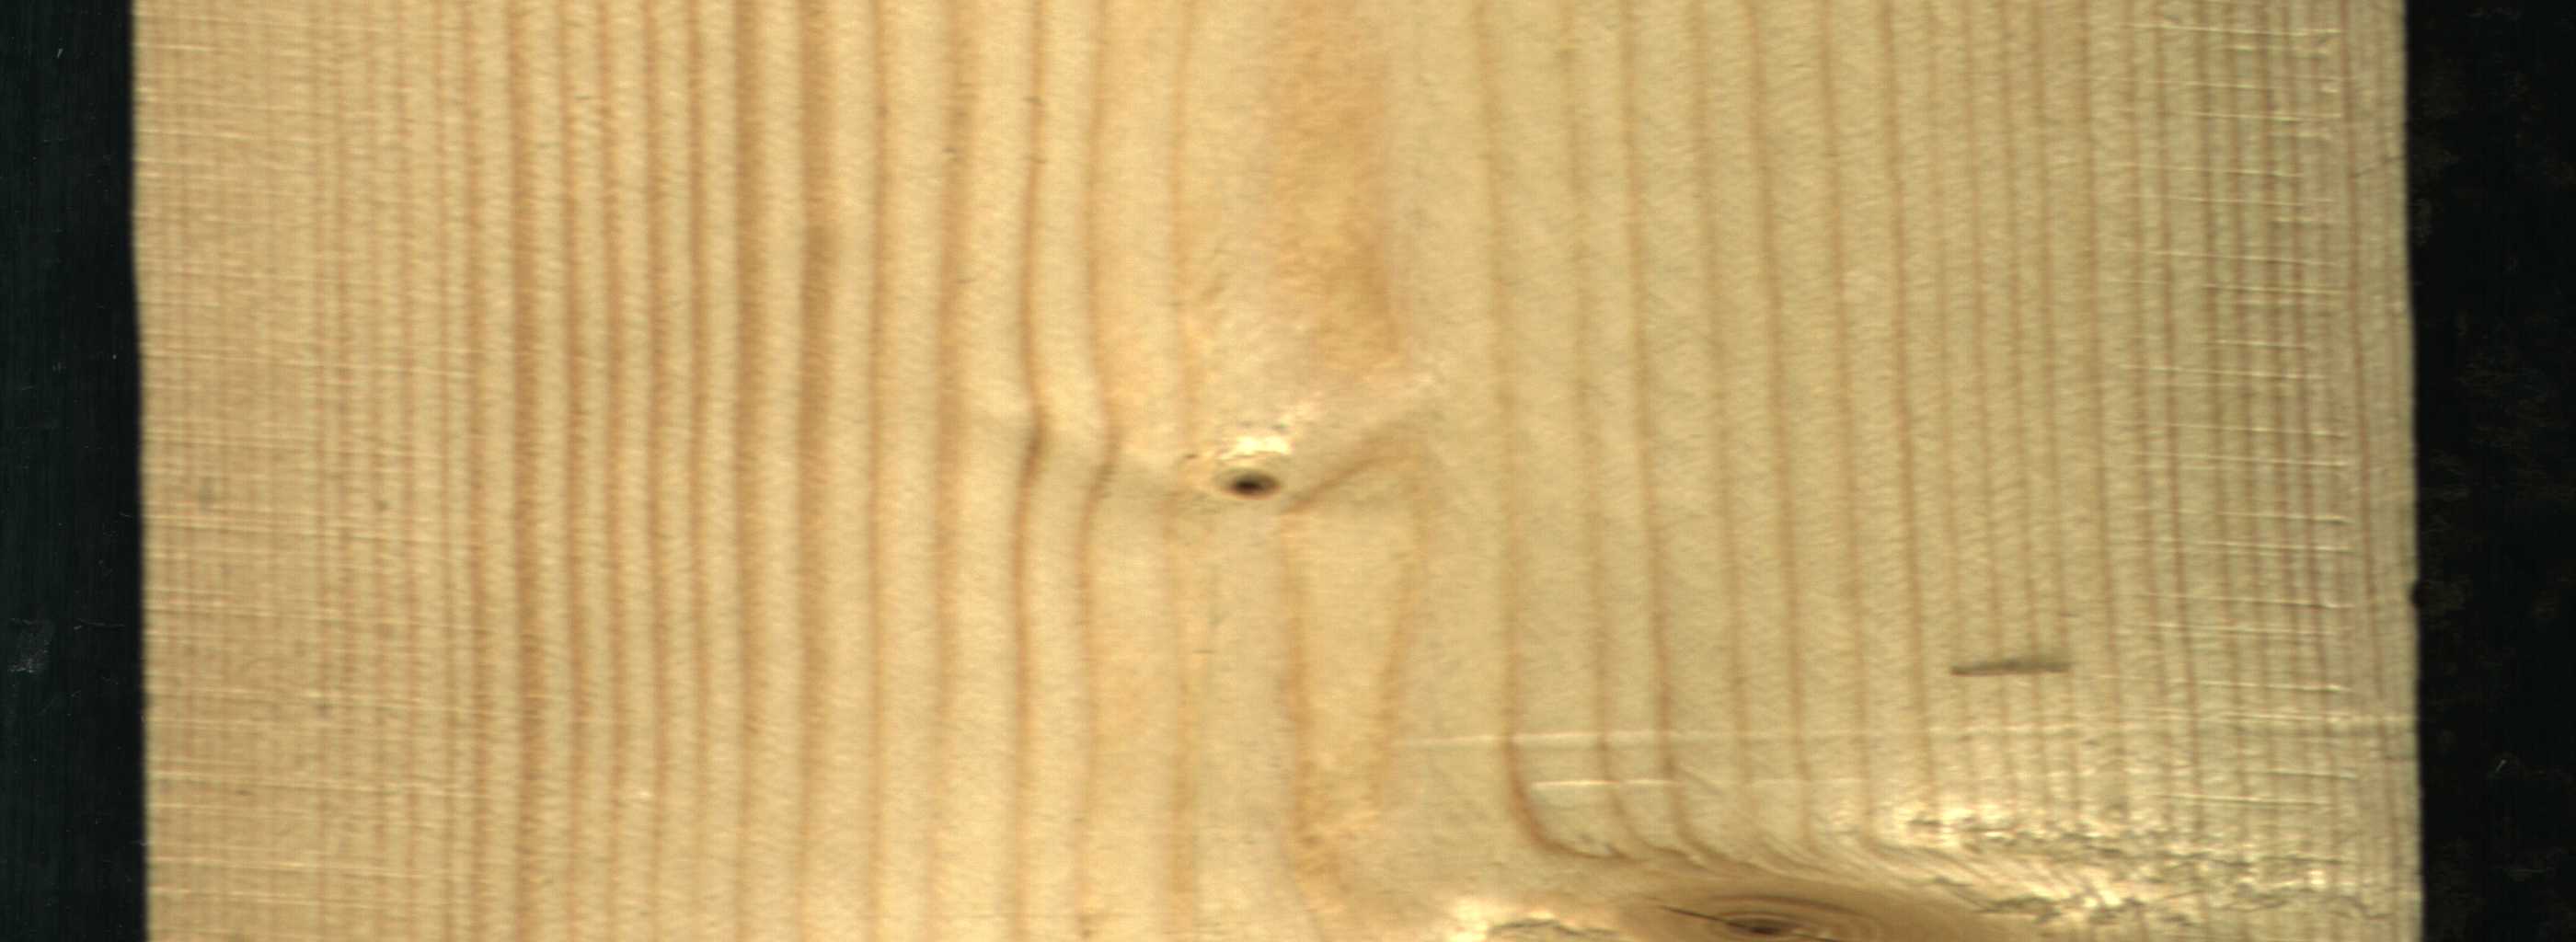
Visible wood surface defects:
knot_with_crack
Live_Knot